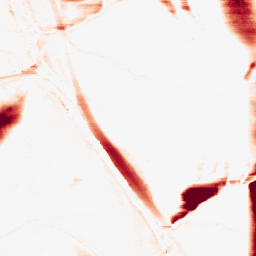
Category: morphological
Decomposition family: morphological_rect
Decomposition parameters: operation: opening
width: 50
height: 5
Upsampling method: quintic
Upsampling parameters: scale: 8
Upsampling scale: 8